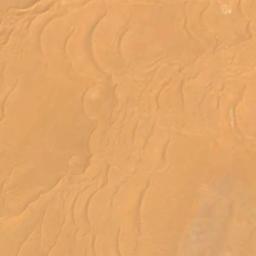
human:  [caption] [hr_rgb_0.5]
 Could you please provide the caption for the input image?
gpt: This is a yellow desert with wavy stripes .

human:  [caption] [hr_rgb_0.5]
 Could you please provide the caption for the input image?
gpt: The desert is full of yellow sand .

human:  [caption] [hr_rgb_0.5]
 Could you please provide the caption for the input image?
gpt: The desert has yellow sand and some barchan dunes .

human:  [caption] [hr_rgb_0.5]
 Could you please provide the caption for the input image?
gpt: There are patches in this desert .

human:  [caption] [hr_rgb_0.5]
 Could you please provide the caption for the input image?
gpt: A yellow desert with some stripes .